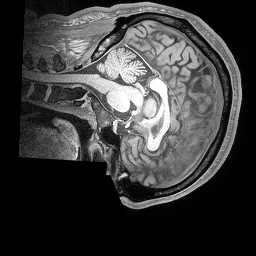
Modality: T1w
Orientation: sagittal
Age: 30
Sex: male
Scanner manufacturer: siemens
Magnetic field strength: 3 T
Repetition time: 2.53 s
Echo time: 0.00164 s